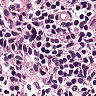
Metastatic tissue present: no